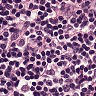
Metastatic tissue present: no